Question: I need a formula for calculating the counts of the items A,B,.. So that I get the total numbers.
You can view a preview here
.
Any ideas how that formula could look like?
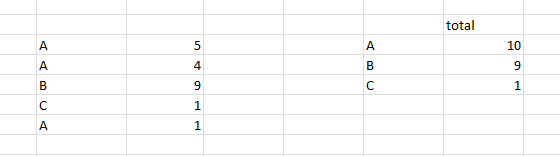
Answer: Admitting the first A of your table is in B3, this will do! ;)
'''
=SUMPRODUCT((B$3:B$7=F3)*1,(C$3:C$7))
'''
You can then drag down the formula.